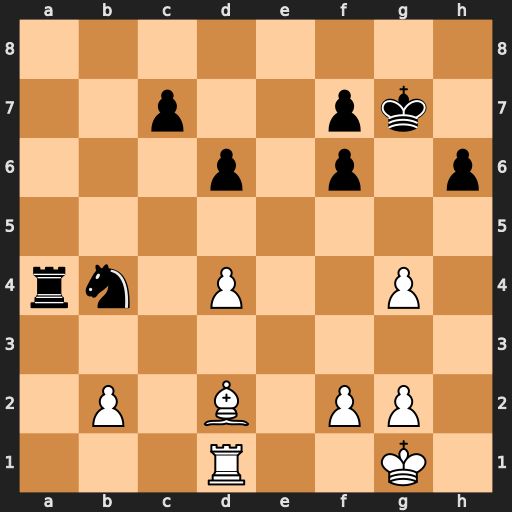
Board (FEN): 8/2p2pk1/3p1p1p/8/rn1P2P1/8/1P1B1PP1/3R2K1
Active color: w
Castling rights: -
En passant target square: -
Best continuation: b3 Ra3 Bxb4